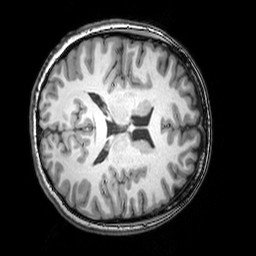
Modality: T1w
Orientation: axial
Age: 27
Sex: female
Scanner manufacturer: philips
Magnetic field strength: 3 T
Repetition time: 0.008113 s
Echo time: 0.003709 s